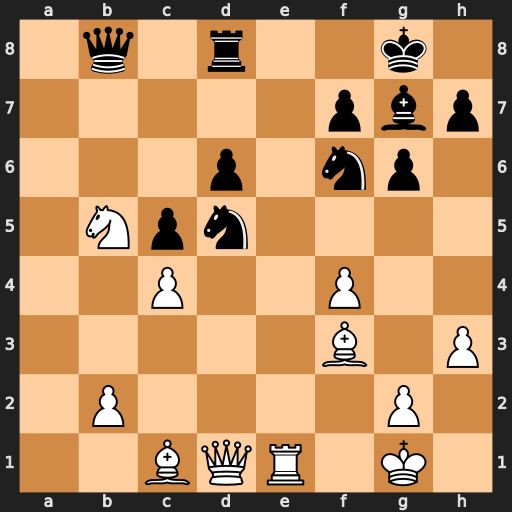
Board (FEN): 1q1r2k1/5pbp/3p1np1/1Npn4/2P2P2/5B1P/1P4P1/2BQR1K1
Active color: w
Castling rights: -
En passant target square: -
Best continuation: Bxd5 Nxd5 Qxd5